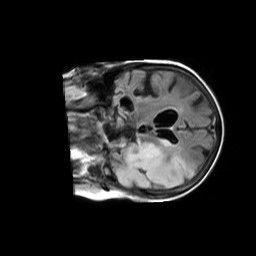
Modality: FLAIR
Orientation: coronal
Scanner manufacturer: philips
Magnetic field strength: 1.5 T
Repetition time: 11 s
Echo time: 0.14 s